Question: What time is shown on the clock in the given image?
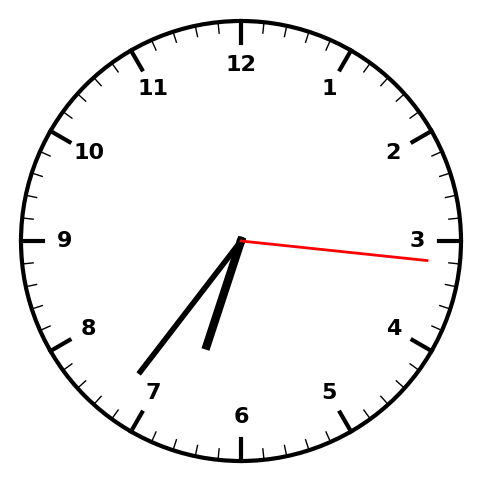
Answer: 06:36:16